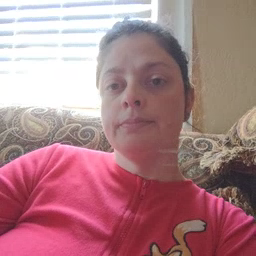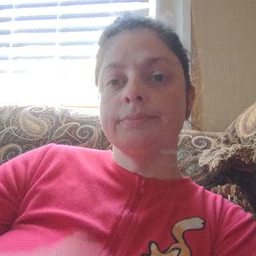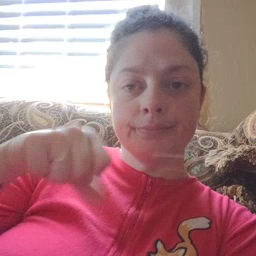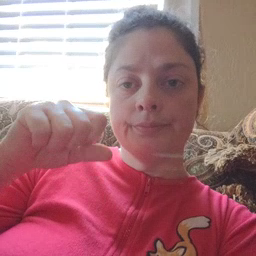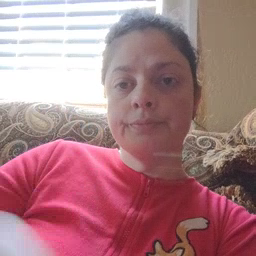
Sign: yes